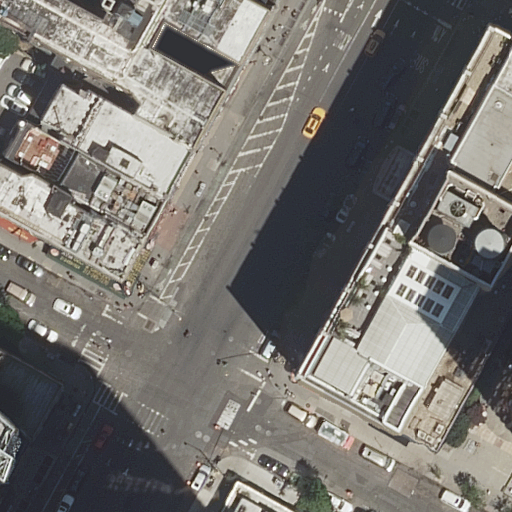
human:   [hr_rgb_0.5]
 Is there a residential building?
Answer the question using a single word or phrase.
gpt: yes

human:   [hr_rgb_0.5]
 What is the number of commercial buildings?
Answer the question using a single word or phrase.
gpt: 0

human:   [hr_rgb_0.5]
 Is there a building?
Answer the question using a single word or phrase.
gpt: yes

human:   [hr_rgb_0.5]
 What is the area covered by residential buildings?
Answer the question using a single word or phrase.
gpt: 2616m2

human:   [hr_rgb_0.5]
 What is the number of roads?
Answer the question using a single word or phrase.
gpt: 6

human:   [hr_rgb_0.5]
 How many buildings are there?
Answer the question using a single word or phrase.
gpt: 9

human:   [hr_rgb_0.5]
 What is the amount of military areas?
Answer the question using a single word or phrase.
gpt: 0

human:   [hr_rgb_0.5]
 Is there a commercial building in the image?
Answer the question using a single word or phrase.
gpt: no

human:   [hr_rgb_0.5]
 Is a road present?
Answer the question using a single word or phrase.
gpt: yes

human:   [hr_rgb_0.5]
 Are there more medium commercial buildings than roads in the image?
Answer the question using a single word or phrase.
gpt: no

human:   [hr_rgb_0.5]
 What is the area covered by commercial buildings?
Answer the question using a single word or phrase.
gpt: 0m2

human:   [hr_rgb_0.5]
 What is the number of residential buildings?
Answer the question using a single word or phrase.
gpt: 8

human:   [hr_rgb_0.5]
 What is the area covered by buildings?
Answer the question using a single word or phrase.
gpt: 3429m2

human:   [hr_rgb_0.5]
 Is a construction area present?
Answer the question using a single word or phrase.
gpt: no

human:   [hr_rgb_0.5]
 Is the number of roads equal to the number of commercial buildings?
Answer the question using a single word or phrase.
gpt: no

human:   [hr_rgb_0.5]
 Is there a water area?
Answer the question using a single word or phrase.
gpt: no

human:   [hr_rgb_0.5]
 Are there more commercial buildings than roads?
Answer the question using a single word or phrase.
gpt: no

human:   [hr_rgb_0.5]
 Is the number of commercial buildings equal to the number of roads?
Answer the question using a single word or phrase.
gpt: no

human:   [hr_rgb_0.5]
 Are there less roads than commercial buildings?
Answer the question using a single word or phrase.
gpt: no

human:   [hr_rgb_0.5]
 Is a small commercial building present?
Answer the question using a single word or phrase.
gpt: no

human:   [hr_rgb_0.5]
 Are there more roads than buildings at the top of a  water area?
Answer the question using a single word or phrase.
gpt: yes

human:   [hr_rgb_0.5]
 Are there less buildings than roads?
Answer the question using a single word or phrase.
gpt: no

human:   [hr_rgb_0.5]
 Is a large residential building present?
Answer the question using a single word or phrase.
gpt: yes

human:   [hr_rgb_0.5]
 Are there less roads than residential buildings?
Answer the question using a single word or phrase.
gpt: yes

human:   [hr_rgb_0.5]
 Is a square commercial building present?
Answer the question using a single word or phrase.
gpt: no

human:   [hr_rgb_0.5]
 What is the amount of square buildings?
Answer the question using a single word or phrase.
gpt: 0

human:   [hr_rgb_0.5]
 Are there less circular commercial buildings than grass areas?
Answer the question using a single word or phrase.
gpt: no

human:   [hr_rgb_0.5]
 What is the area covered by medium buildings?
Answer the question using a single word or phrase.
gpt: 1218m2

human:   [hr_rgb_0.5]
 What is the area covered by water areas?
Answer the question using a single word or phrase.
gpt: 0m2

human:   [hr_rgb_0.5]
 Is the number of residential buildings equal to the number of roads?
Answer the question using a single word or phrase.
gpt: no

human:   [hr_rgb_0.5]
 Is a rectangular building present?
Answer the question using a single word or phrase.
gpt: yes

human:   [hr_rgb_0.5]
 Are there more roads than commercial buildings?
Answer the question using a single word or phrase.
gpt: yes

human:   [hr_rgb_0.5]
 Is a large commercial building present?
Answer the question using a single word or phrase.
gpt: no

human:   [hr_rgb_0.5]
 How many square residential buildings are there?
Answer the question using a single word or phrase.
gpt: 0

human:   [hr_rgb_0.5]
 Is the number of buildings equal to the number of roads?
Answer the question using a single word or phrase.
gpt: no

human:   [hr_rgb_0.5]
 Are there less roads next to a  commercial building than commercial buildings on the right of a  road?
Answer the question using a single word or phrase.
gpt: no

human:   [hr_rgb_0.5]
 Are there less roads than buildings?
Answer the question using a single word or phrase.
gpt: yes

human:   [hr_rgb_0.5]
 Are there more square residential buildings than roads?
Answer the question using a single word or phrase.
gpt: no

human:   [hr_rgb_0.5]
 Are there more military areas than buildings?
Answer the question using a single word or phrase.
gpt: no

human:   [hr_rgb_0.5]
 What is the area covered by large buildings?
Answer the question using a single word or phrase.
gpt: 2114m2

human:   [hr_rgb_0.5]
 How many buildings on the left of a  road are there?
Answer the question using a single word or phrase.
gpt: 7

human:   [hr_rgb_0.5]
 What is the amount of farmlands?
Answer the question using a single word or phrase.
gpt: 0

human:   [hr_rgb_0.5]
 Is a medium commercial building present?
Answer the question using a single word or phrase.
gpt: no

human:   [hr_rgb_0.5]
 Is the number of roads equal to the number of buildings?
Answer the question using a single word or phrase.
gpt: no

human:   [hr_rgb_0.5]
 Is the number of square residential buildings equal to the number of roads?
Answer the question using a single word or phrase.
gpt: no

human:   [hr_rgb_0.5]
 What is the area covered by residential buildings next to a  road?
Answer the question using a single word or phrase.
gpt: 2616m2

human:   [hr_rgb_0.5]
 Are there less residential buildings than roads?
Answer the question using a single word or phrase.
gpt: no

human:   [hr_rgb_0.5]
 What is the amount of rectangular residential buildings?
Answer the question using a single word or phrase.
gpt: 3

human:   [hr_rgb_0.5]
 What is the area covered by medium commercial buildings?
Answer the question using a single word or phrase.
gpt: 0m2

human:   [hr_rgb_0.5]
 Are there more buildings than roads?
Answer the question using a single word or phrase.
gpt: yes

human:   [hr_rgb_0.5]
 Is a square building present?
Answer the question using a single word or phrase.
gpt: no

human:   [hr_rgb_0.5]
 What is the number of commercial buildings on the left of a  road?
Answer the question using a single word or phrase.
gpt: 0

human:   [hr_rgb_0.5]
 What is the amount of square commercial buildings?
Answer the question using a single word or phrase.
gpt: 0

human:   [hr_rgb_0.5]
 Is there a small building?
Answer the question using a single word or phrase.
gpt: yes

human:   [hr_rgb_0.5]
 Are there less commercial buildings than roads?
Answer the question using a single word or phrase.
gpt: yes

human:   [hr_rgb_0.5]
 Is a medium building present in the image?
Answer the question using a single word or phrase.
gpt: yes

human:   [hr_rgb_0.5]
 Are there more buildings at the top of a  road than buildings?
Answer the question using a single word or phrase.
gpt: no

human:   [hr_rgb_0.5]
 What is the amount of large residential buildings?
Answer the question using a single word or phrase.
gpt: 2

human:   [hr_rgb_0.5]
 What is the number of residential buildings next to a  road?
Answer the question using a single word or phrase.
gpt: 8

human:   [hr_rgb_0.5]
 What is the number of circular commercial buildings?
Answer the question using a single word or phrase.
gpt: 0

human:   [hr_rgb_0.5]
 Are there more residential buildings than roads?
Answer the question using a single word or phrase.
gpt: yes

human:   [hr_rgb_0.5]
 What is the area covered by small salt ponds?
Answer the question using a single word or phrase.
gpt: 0m2

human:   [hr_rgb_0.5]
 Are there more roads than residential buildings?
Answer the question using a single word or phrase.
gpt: no

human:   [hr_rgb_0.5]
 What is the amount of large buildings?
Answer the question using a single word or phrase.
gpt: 3